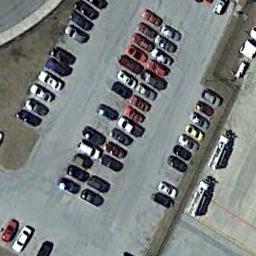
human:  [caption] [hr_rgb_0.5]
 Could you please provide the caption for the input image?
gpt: There are some cars on the parking lot .

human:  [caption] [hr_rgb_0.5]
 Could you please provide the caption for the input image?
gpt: The parking lot has some neatly arranged cars of different colors .

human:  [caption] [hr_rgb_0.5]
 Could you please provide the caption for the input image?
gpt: There are many different colored cars in the parking lot .

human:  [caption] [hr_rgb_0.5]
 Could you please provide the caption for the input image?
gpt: Six rows of cars were parked in the parking lot .

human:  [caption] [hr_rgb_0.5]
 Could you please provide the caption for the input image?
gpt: There are some cars on the parking lot .